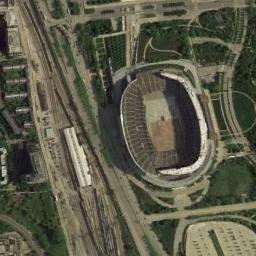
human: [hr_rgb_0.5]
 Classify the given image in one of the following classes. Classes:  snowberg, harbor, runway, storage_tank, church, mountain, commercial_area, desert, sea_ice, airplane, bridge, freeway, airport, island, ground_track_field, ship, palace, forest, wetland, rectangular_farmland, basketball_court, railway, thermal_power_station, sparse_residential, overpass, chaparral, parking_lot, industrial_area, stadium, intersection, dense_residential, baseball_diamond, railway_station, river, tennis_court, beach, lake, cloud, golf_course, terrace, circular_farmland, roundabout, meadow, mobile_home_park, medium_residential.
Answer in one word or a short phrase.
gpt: stadium